Interaction volume radius: 10 \u00c5
Interaction volume height: 30 \u00c5
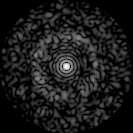
Disorder parameter: 0.8327